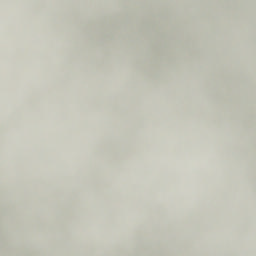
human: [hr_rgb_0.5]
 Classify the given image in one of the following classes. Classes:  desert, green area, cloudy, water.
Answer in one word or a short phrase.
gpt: cloudy